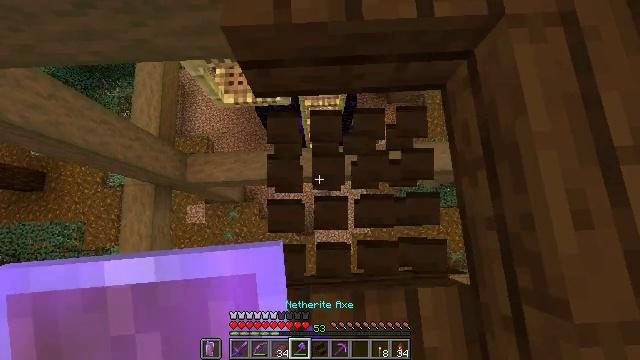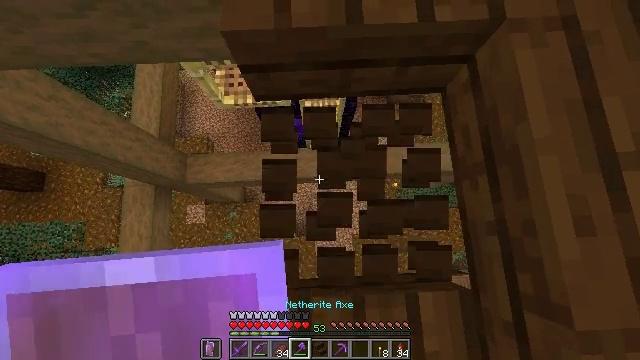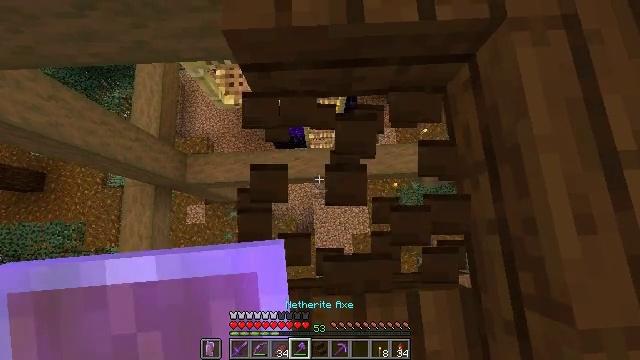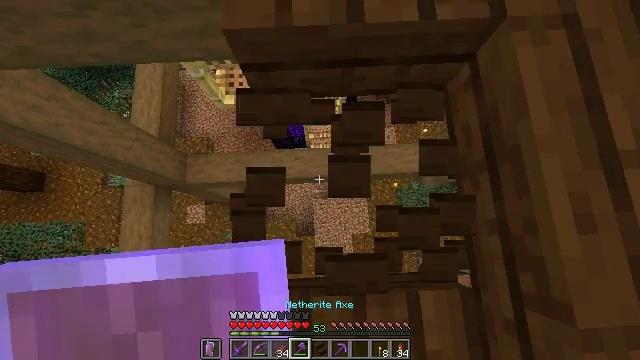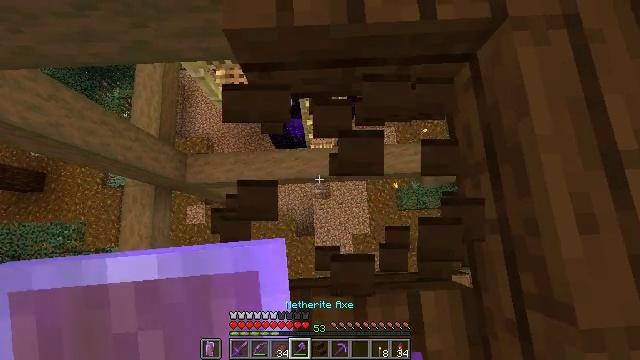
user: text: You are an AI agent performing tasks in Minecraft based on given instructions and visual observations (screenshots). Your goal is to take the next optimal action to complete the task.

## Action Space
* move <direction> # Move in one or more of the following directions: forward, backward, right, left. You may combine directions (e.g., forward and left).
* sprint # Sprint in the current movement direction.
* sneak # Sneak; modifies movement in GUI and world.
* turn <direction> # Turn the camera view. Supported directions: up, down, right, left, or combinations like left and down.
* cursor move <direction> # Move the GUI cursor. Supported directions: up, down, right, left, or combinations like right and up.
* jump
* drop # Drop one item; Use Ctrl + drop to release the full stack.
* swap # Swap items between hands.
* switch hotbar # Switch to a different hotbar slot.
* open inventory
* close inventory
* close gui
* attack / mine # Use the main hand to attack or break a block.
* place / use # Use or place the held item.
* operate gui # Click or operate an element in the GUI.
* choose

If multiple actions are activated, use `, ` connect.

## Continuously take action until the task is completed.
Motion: motion action
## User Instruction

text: Gather dark oak slab from the structure.
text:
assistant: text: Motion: sneak, attack / mine
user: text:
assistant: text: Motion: sneak, attack / mine
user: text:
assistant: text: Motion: sneak
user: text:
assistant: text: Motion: sneak
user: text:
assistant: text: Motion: sneak